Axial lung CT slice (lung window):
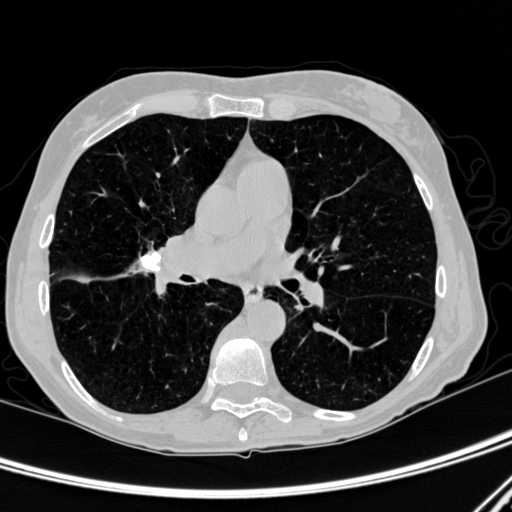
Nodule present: no